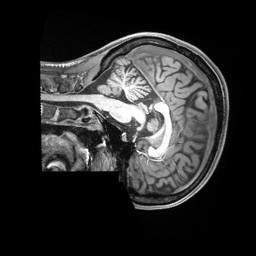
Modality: T1w
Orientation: sagittal
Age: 25
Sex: female
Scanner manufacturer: siemens
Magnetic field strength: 3 T
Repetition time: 2.4 s
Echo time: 0.00226 s